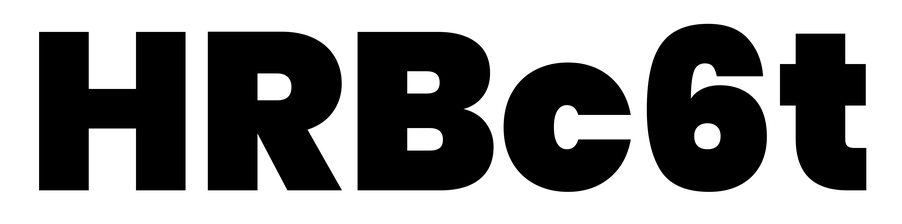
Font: Poppins-Black